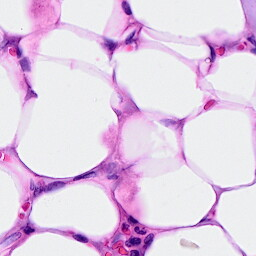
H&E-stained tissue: Breast